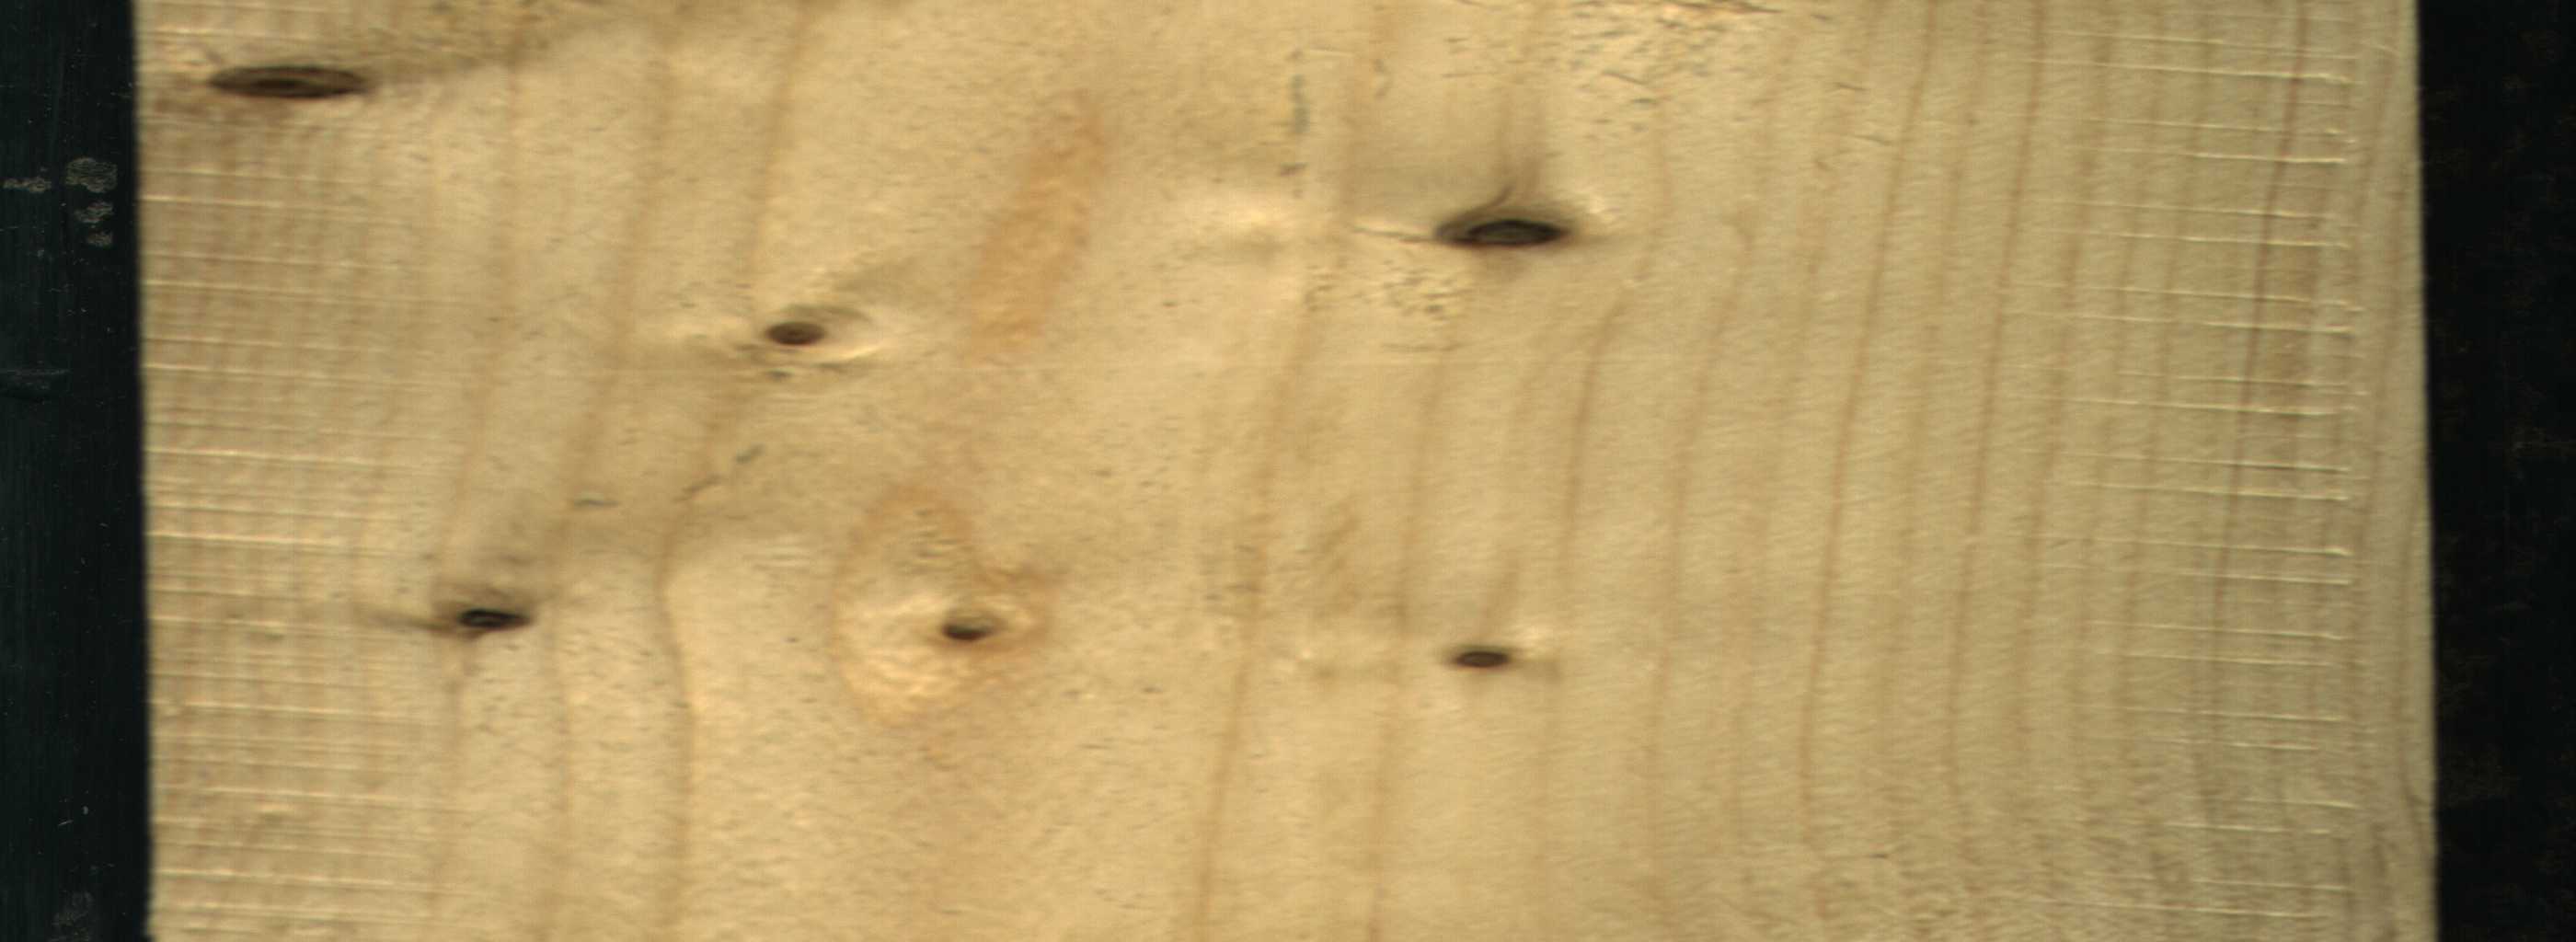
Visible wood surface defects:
Dead_Knot
Dead_Knot
Dead_Knot
Live_Knot
Live_Knot
Live_Knot